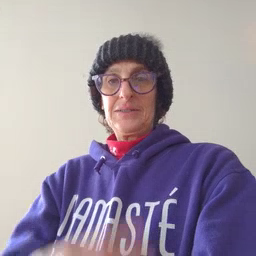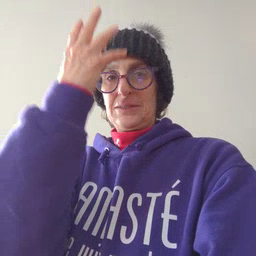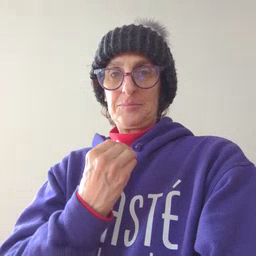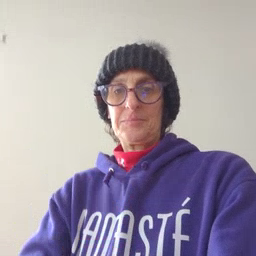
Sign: sleepy